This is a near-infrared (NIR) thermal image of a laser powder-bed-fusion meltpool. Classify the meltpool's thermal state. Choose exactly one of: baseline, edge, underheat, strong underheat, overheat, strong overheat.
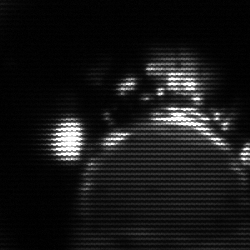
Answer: baseline